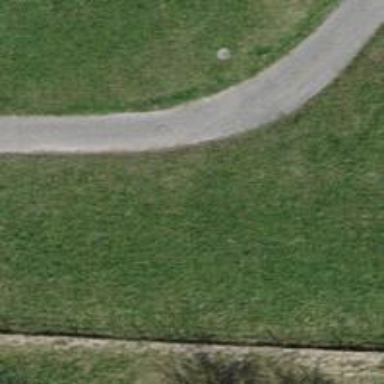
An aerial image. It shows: Paved footway with high-quality surface.